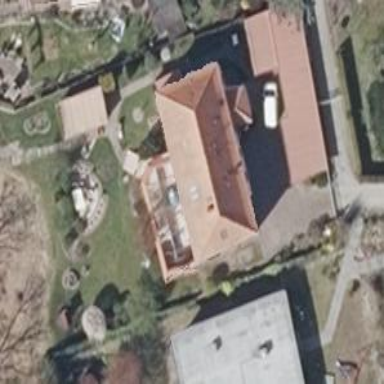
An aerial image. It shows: Detached building with hipped roof shape.